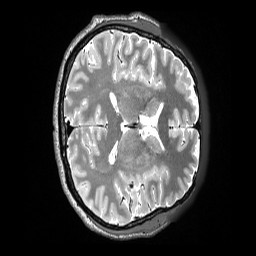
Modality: T2w
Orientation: axial
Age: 44
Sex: male